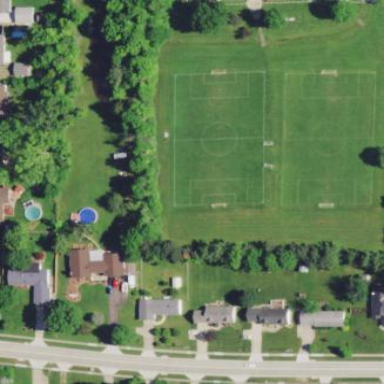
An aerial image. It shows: Grass pitch used for soccer. The land cover is mostly grass.